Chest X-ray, PA view. Patient: 76 years old, sex M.
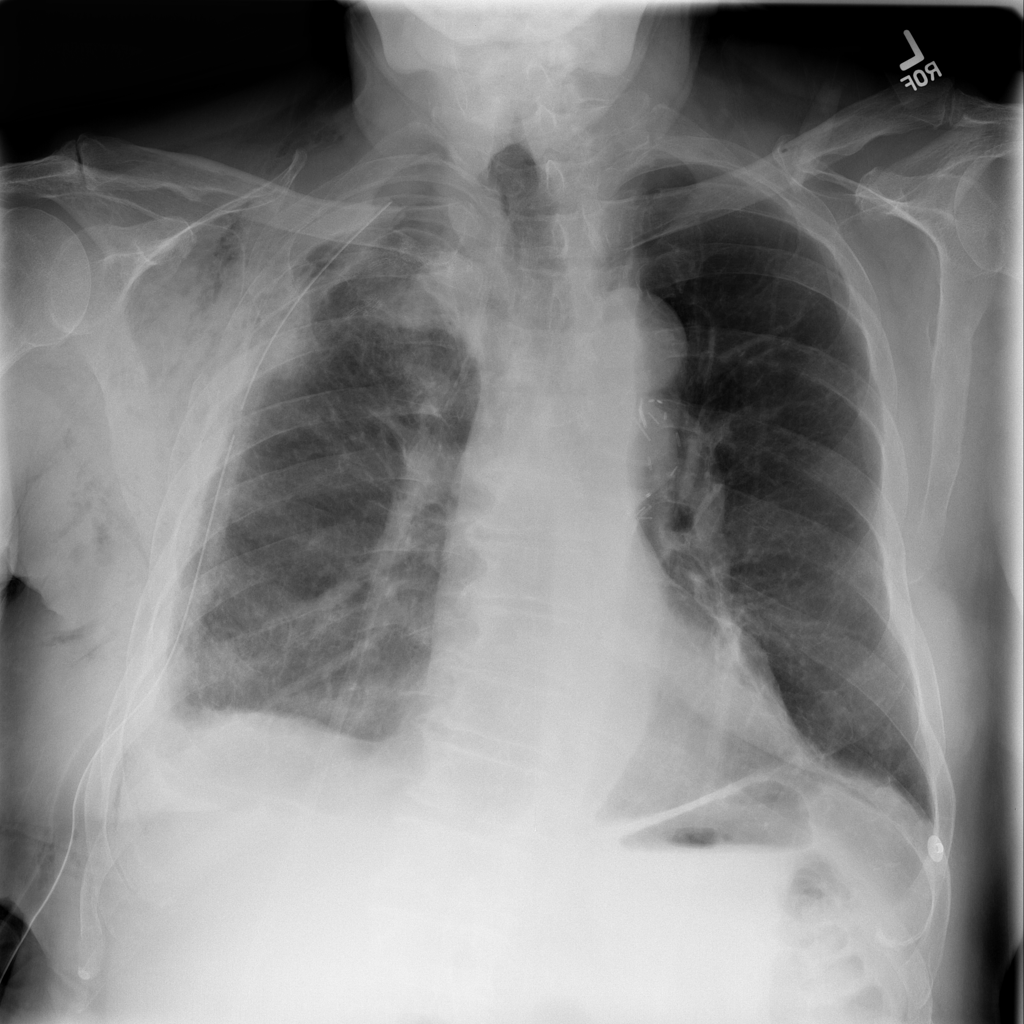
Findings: Emphysema